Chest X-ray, PA view. Patient: 28 years old, sex M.
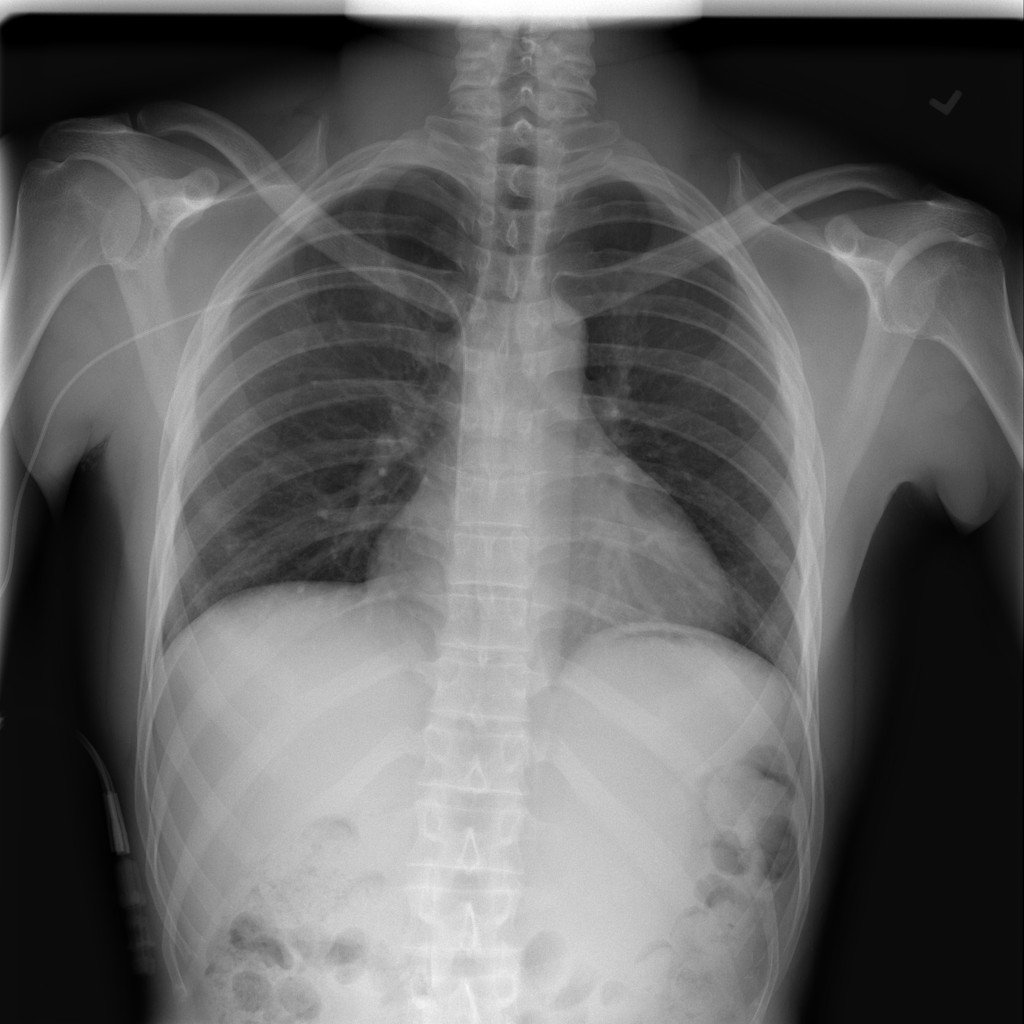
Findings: No Finding